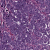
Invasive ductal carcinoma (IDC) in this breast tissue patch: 1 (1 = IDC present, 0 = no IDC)